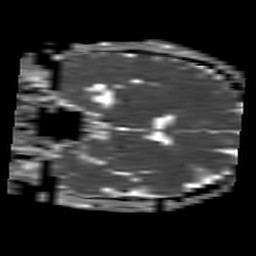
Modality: ADC
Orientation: coronal
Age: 62
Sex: male
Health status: ill
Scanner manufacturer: philips
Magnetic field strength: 3 T
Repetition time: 3.8 s
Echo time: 0.09 s